Field crop: tomato
Growth stage: 1
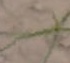
Species: cyperus